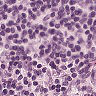
Metastatic tissue present: no